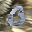
Label: 0